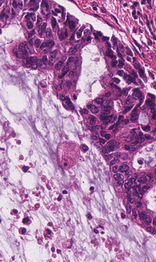
Tumor epithelial tissue: yes
Tumor-associated stroma tissue: yes
Normal tissue: no